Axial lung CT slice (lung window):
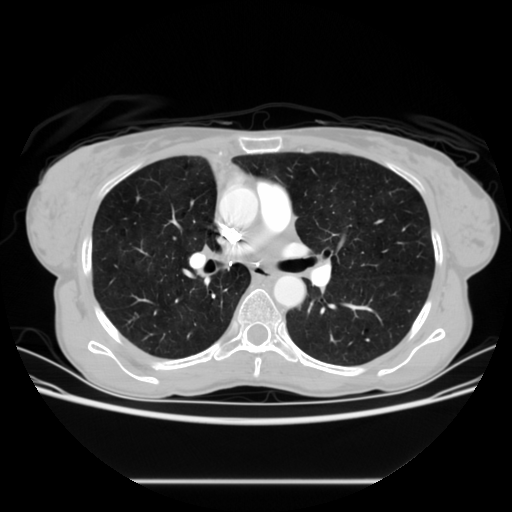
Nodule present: no